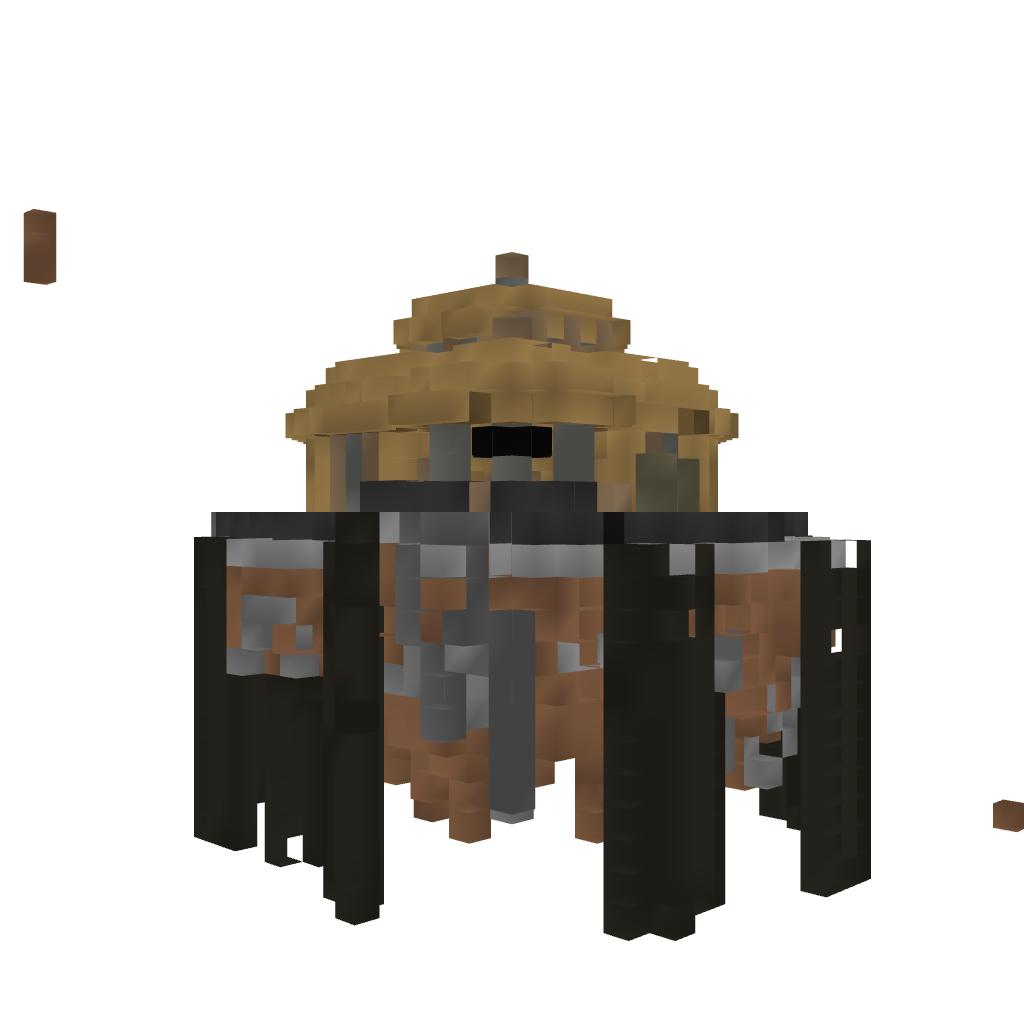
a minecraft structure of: Floating Island Jungle House